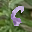
Label: 6